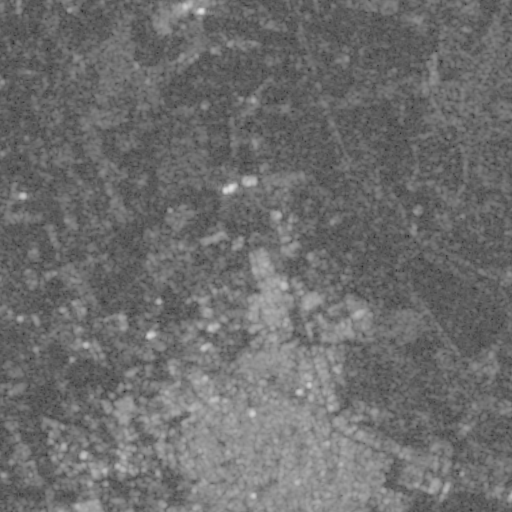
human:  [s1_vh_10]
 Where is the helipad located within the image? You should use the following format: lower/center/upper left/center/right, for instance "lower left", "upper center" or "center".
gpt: The helipad is located in the lower left of the image.
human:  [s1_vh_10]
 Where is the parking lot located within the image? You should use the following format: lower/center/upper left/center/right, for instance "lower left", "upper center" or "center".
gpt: The parking lot is located in the lower center of the image.
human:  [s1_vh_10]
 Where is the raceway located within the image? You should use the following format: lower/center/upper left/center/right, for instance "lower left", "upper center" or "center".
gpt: The raceway is located in the lower right of the image.
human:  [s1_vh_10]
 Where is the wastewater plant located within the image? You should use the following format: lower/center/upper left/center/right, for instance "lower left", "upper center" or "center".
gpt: The wastewater plant is located in the lower right of the image.
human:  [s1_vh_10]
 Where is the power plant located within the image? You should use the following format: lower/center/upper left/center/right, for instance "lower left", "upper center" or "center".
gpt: There is no power plant in the image.

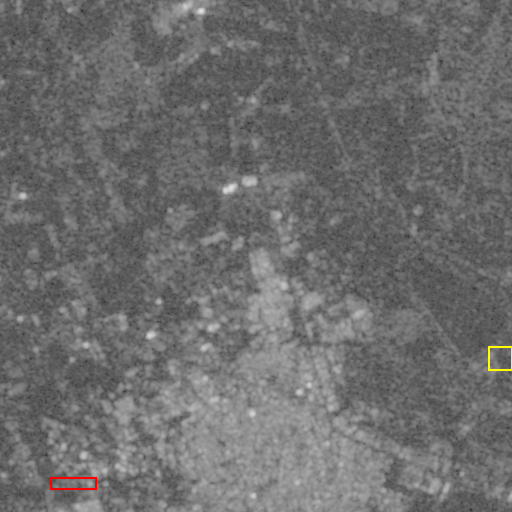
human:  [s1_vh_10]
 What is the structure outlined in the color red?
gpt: The structure outlined in red is a park.
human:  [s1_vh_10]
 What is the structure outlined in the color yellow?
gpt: The structure outlined in yellow is a wastewater plant.
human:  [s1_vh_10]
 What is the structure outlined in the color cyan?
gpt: There is no cyan outline.